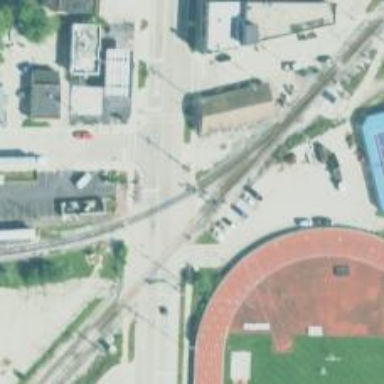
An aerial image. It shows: Railway crossing.